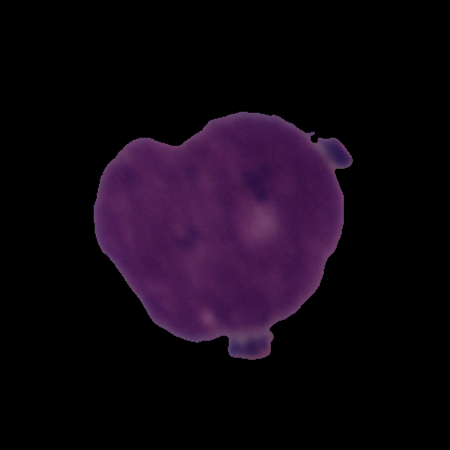
Label: cancer